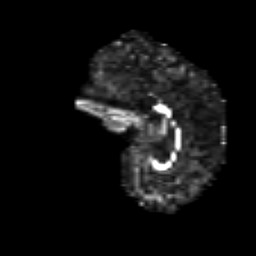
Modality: FA
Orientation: sagittal
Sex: male
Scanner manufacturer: siemens
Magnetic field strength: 3 T
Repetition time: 5 s
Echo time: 0.071 s